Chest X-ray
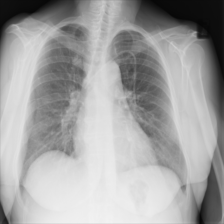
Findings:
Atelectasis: negative
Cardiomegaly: negative
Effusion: negative
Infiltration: negative
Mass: negative
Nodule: negative
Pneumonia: negative
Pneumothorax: negative
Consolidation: negative
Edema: negative
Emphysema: negative
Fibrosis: negative
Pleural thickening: negative
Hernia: negative